Question: I need to sort a column in my table when I click to header of column.
But now I can't, that's my table:

There is no action if I click to the header.
That's my c++ QT code:
'''
void showTable()
{
connOpen();
QSqlQueryModel * myModel=new QSqlQueryModel();
QSqlQuery select;
if (!select.exec("select * from tab")) {
QMessageBox::critical(this, tr("Error"), select.lastError().text());
}
else {
myModel->setQuery(select);
ui->tableView->setModel(myModel);
}
connClose();
}
'''
What should I do?
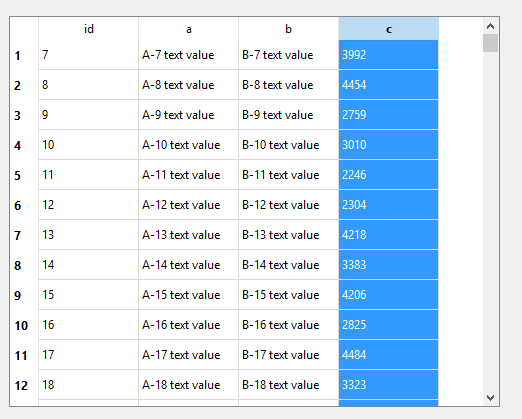
Answer: You have to do 2 things:
- Enable the <URL> to handle the order relationship.
---
'''
void showTable()
{
connOpen();
QSqlQueryModel * myModel=new QSqlQueryModel(ui->tableView);
QSqlQuery select;
if (!select.exec("select * from tab")) {
QMessageBox::critical(this, tr("Error"), select.lastError().text());
}
else {
myModel->setQuery(select);
QSortFilterProxyModel *proxyModel = new QSortFilterProxyModel(myModel); // create proxy
proxyModel->setSourceModel(myModel);
ui->tableView->setSortingEnabled(true); // enable sortingEnabled
ui->tableView->setModel(proxyModel);
}
connClose();
}
'''